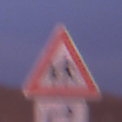
Verkehrszeichen: KinderRechts
Zusatzzeichen unten: RichtungsangabeDurchPfeile5
Umgebung: Outdoor, Nature
Tageszeit: Dawn
Wetter: PartlyCloudy
Licht: Natural
Jahreszeit: NotSpecified
Kontrast: MediumContrast